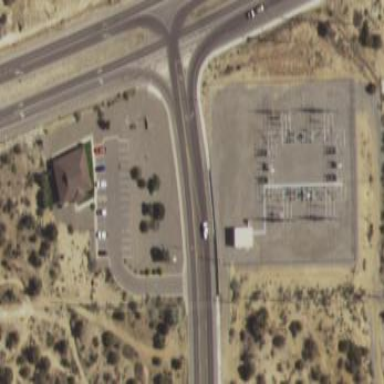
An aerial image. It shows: Power substation.